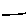
Label: line